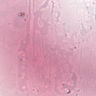
Metastatic tissue present: no